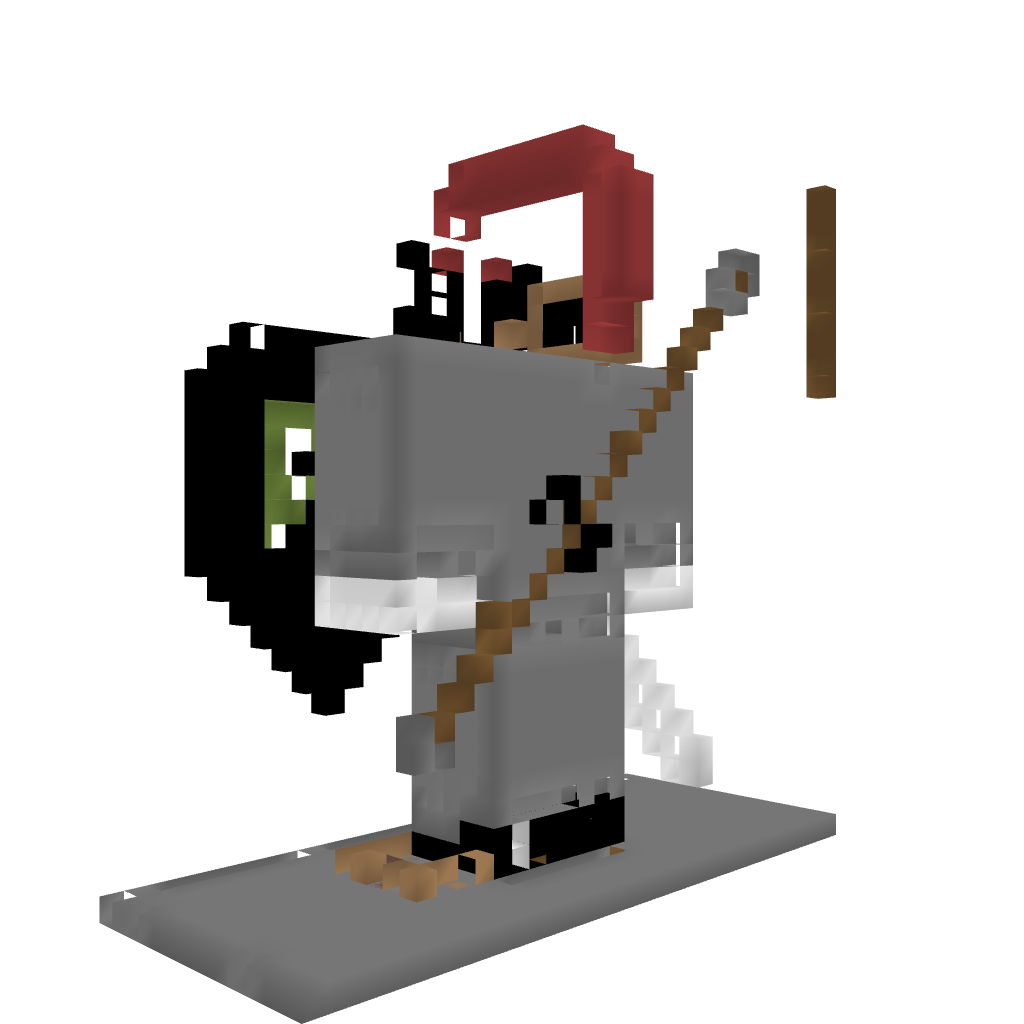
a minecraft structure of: Spartan at suit :) good quality